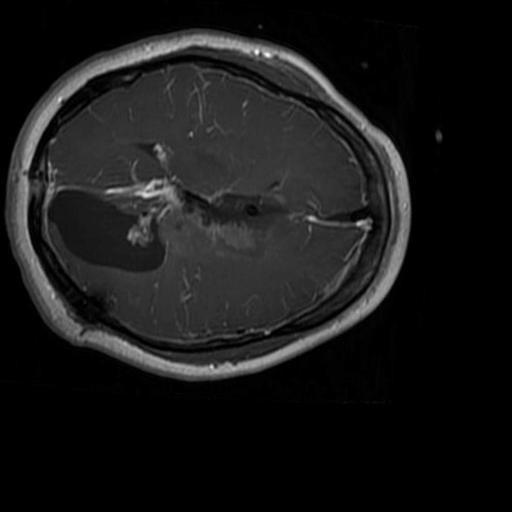
Label: brain_glioma